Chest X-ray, PA view. Patient: 55 years old, sex M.
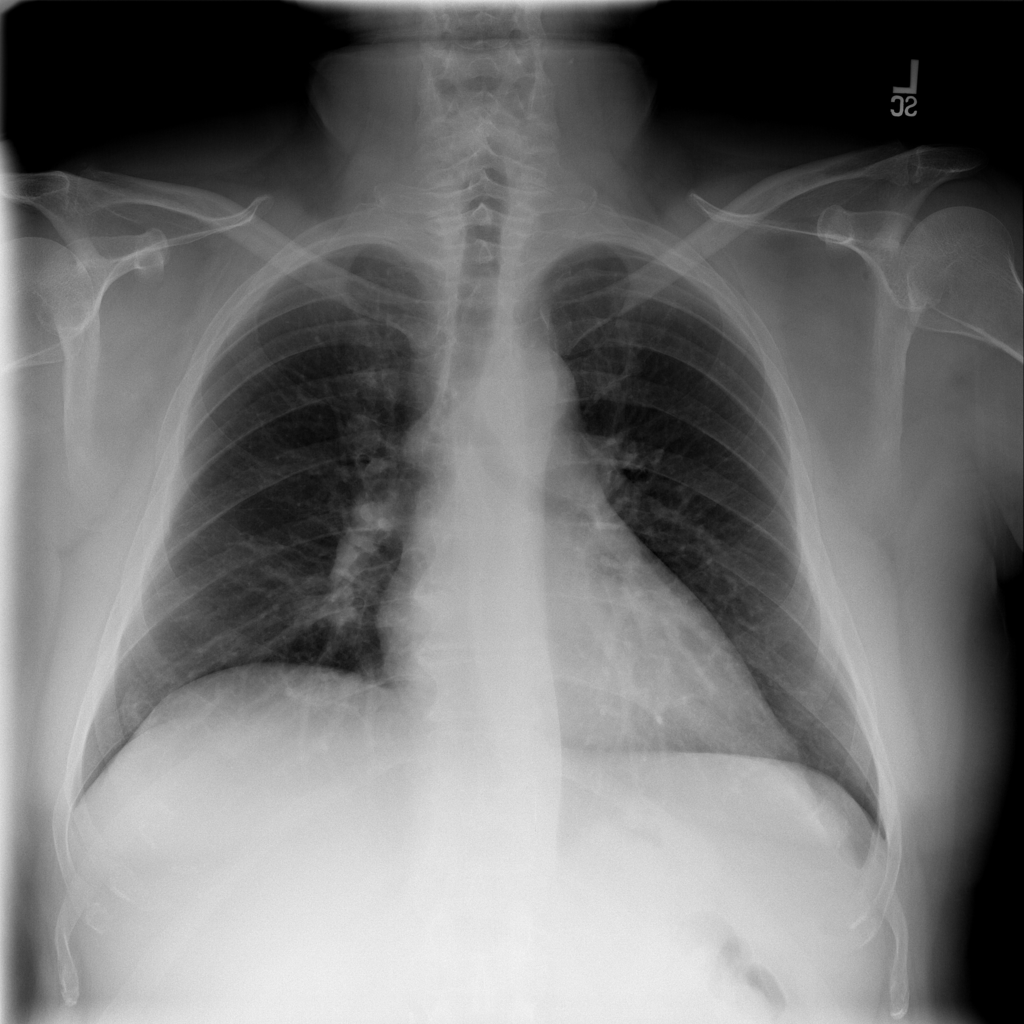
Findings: No Finding